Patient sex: M
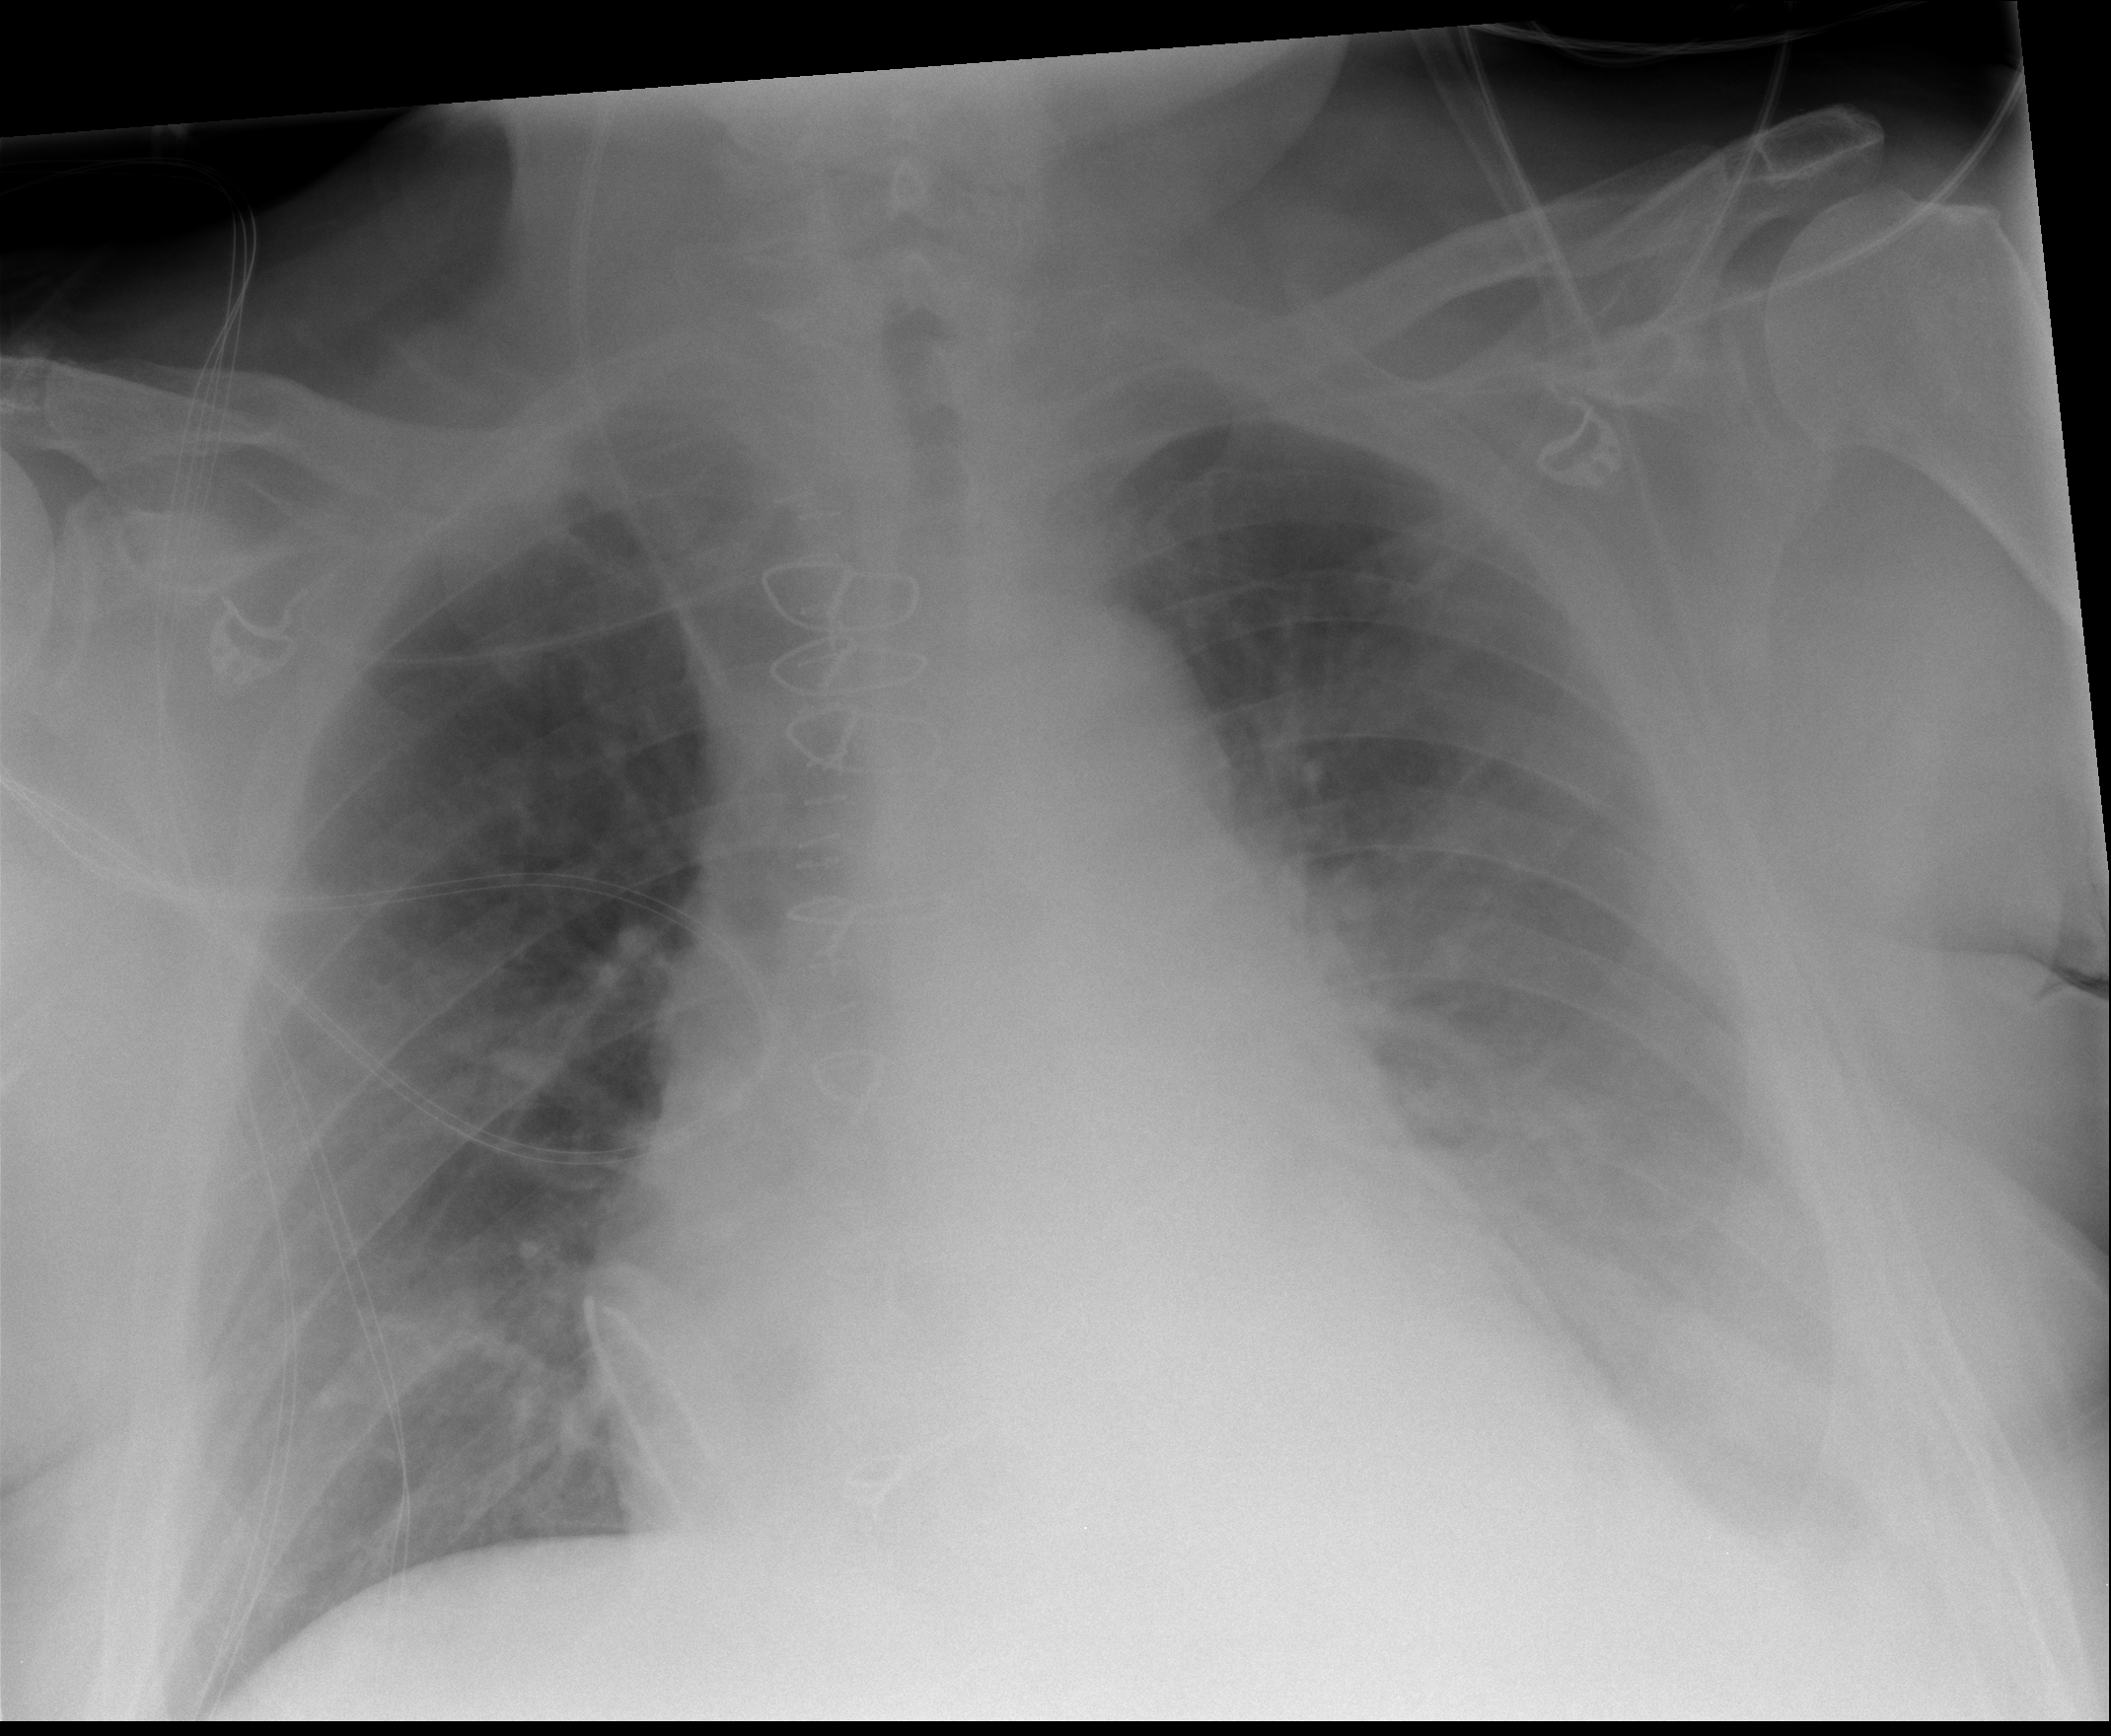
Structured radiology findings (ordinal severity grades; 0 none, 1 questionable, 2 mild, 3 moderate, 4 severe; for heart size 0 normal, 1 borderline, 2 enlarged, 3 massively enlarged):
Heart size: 2
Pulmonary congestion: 0
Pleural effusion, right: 0
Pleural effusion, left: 2
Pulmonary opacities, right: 0
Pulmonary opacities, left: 0
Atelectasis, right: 0
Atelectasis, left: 2